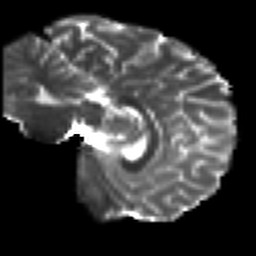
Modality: T2w
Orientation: sagittal
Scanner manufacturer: siemens
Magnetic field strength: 3 T
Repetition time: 7.8 s
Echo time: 0.09 s